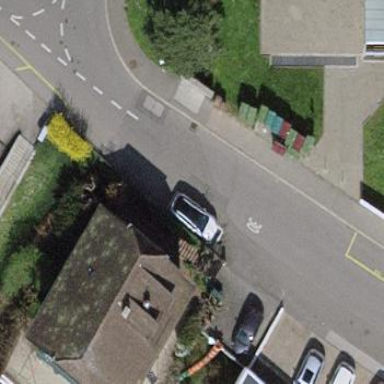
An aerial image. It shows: House with mansard roof shape.